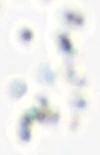
Label: Phaeocystis